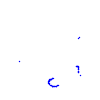
Particle: proton